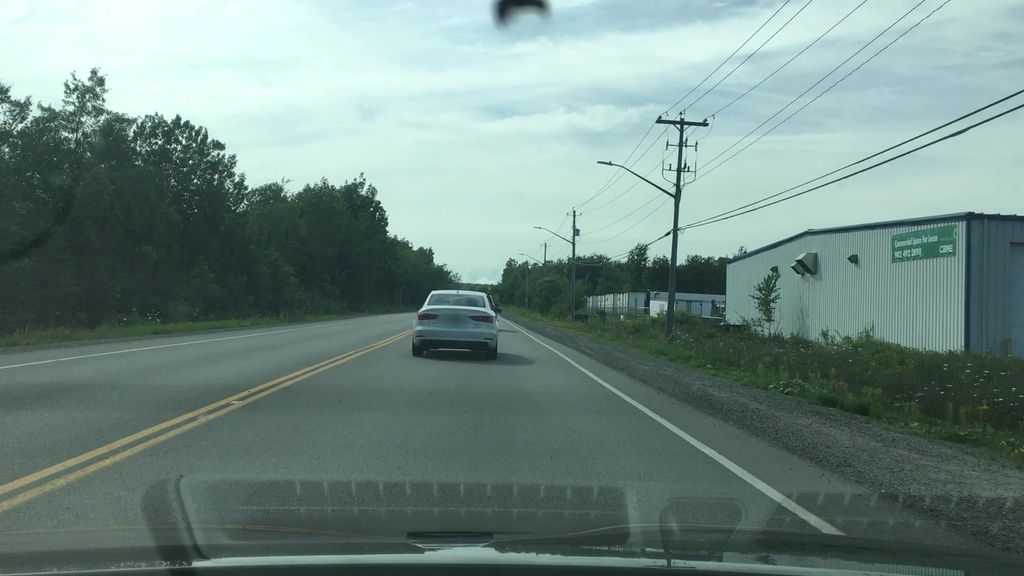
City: halifax